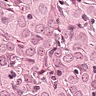
Metastatic tissue present: yes